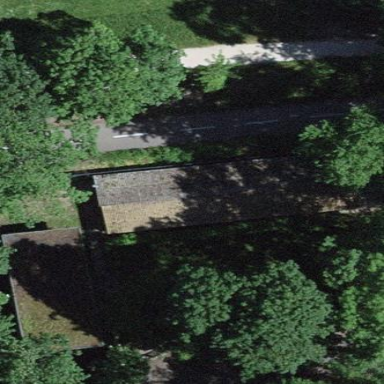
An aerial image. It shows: Shed.